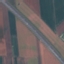
Label: Highway